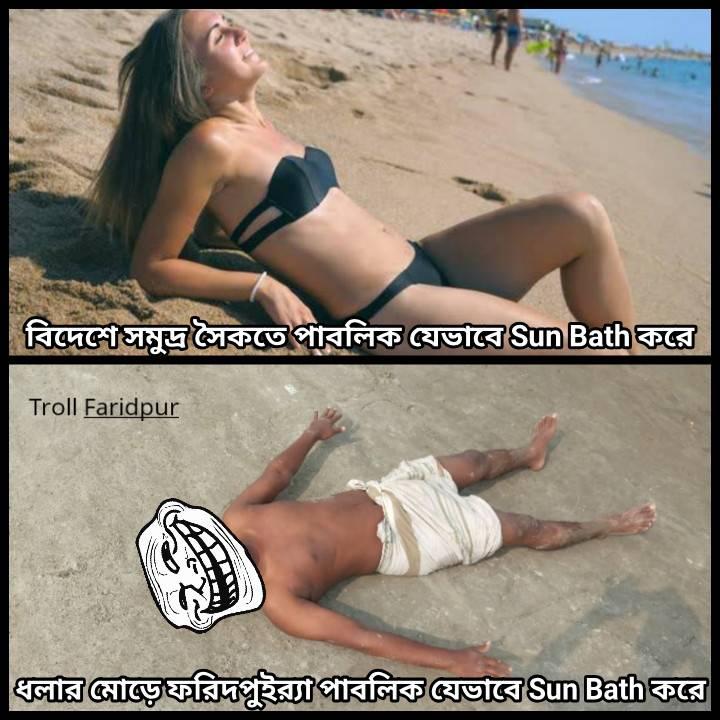
Caption: বিদেশে সমুদ্র সৈকতে পাবলিক যেভাবে Sun Bath  করে    ধলার মোড়ে ফরিদপুইর‍্যা পাবলিক যেভাবে   Sun Bath করে
Label: non-hate